Question: I would like to display the legend under the y axis, and not as a vertical list but as a horizontal one. If it is not possible, do you have any solution to propose in order to don't have the legend overlapping the graph ?
I found answers to this kind of problem, but I don't understand them.
'''
meute1 = c(78.6,9.7,0.6,11.1)
meute2 = c(60.8,35.7,0.2,3.3)
meute3 = c(61.2,16.5,2.3,20.0)
meute4 = c(54.6,10.7,9.8,24.9)
meutes=cbind(meute1,meute2,meute3,meute4)
coul= brewer.pal(n = length(meute1), name = 'Set3')
barplot(height = meutes, col=coul, horiz=T,
names.arg = c("Meute 1","Meute 2","Meute 3", "Meute 4"),
legend.text = c("Ongules sauvage", "Petits et moyens mammiferes", "Micro-mammiferes", "Appats"),
args.legend = list(x = "topright"),las=1)
'''

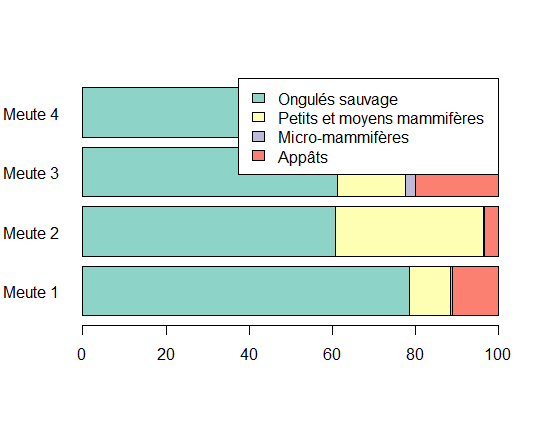
Answer: I think you're looking for something like the following. You just need to add some arguments to 'args.legend', i.e. 'horiz = T' to make it horizontal, 'x' to move the legend to the bottom of the plot, 'inset' to move the legend down, and 'cex' to change the font size. I couldn't get the colors to work but you get the idea:
'''
barplot(height = meutes, horiz=T,
names.arg = c("Meute 1","Meute 2","Meute 3", "Meute 4"),
legend.text = c("Ongules sauvage",
"Petits et moyens mammiferes",
"Micro-mammiferes", "Appats"
),
args.legend = list(x = "bottom", # <- move legend to bottom
inset = c(0, -.25), # <- move legend outside plot
horiz = T, # <- make legend horizontal
cex = .8), # <- change legend font size
las=1
)
'''
<URL>